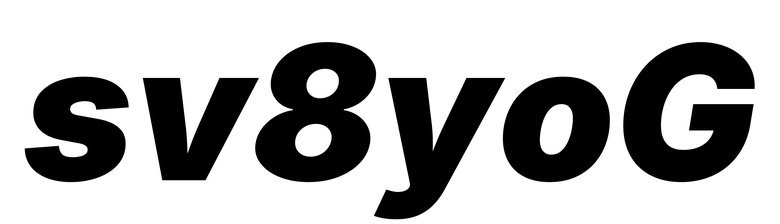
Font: Inter-Italic_Black_Italic